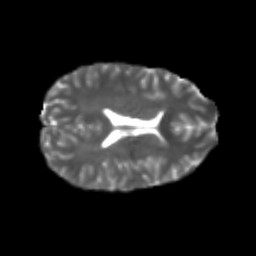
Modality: T2w
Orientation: axial
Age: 20
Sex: female
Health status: healthy
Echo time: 0.074 s